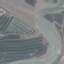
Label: River